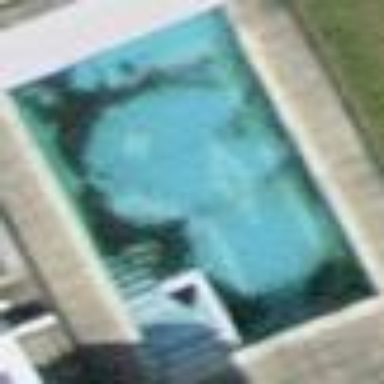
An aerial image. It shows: Swimming pool located in leisure land.